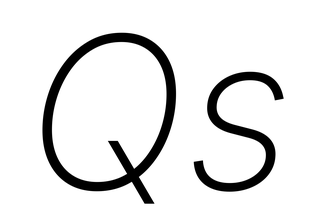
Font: Inter-Italic_ExtraLight_Italic